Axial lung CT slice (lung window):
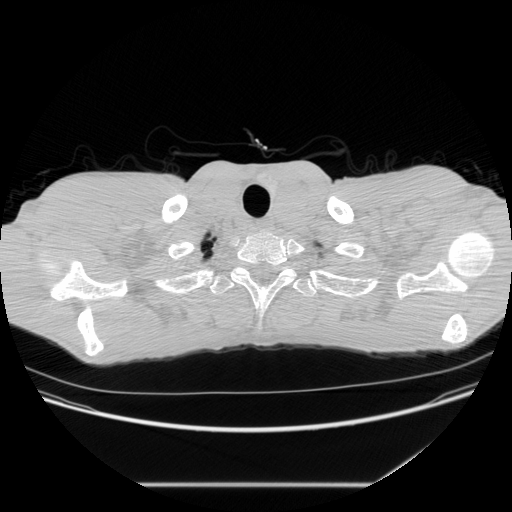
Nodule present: no